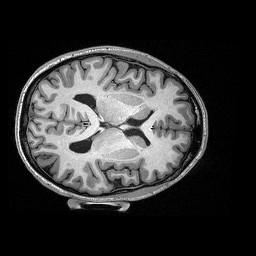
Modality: T1w
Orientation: coronal